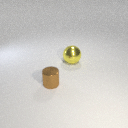
large yellow metal sphere to the right of small brown metal cylinder